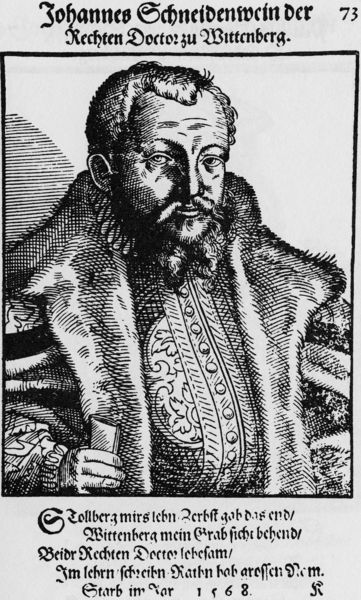
Titel: Bildnis des Johann Schneidewein
Künstler: Tobias Stimmer
Institution: (Seriendruck)
Schlagwörter: hand, mann, schatten, weiß, frisur, grau, mund, nase, ohr, profil, schwarz, stirn, blick, muster, bart, hemd, augen, falten, gesicht, johannes, kragen, pelz, rahmen, vollbart, ärmel, bildnis, herr, niederlande, portrait, porträt, gewand, haare, mantel, reich, stickerei, adel, kaufmann, knopf, locken, deutschland, fell, holzschnitt, schrift, papier, grafik, graphik, linien, könig, bordüre, ernst, deutsch, bauch, knöpfe, kinnbart, knopfleiste, weste, buch, druck, radierung, schrafur, stich, titel, text, beschriftung, überschrift, arzt, krause, verziert, rolle, pergament, pelzmantel, halbporträt, wams, schriftrolle, gelehrter, spanischer kragen, oberlippenbart, schriftstück, sprechend, ornamentik, kupferstich, fraktur, altdeutsch, doktor, historisch, lebendig, wamps, jurist, wittenberg, stic, doctor, schift, face en face, hlskrause, ihitiale, schneidenwein, scharz-weiß, biographie, 1568, dokto, johannes schneidenwein, 73, schriftroll, porträtstich